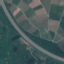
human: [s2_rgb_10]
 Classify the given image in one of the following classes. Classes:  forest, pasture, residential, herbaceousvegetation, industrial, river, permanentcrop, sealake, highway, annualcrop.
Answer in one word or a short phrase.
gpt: Highway